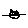
Label: cat